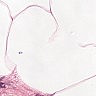
Metastatic tissue present: no